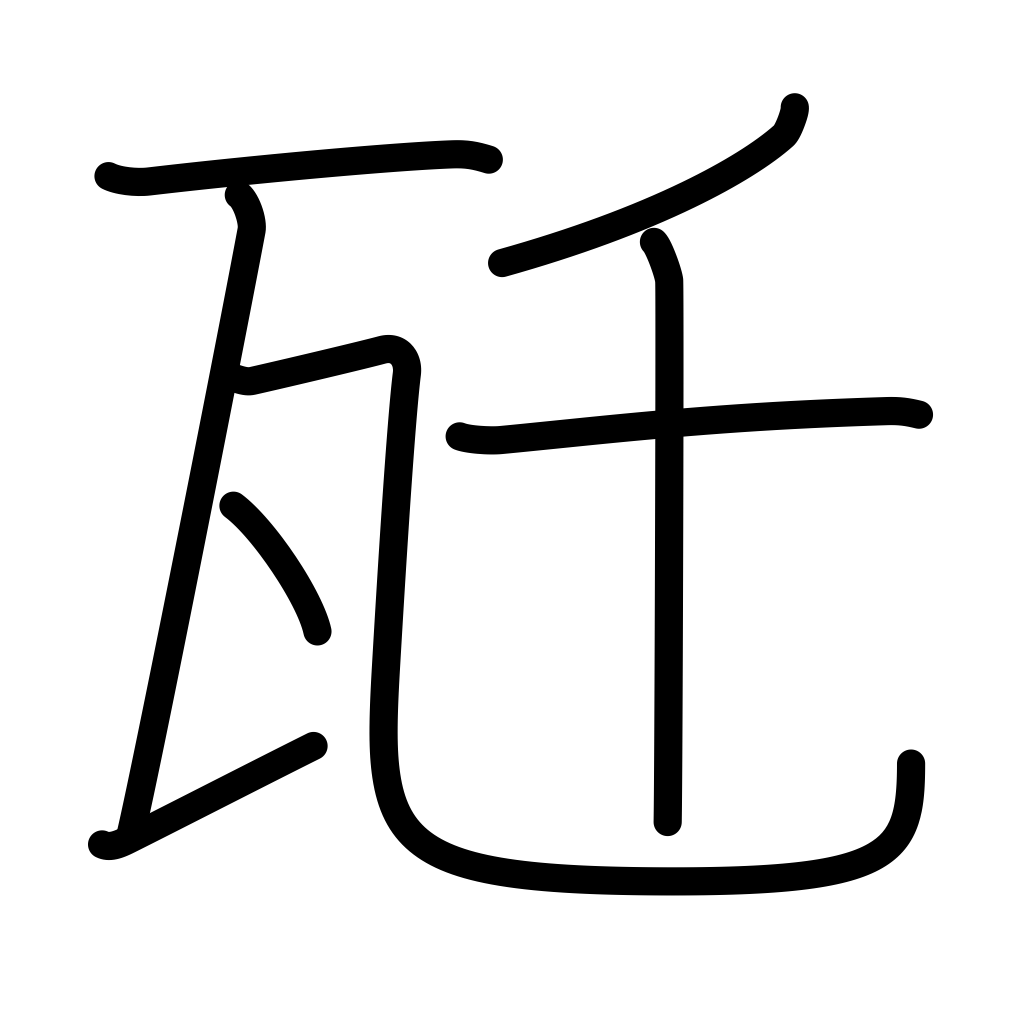
Meaning: kilogram